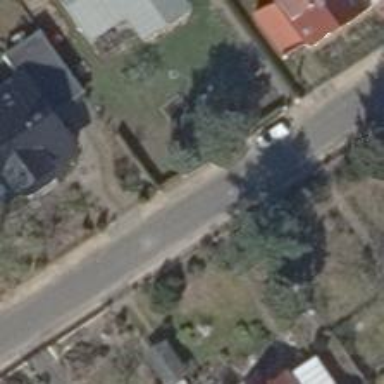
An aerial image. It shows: Footway along the road.